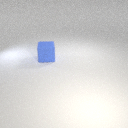
large blue rubber cube